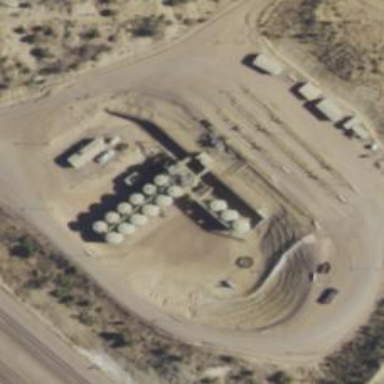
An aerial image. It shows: Storage tank that is man-made.